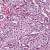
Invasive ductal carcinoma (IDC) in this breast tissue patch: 1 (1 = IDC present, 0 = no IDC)